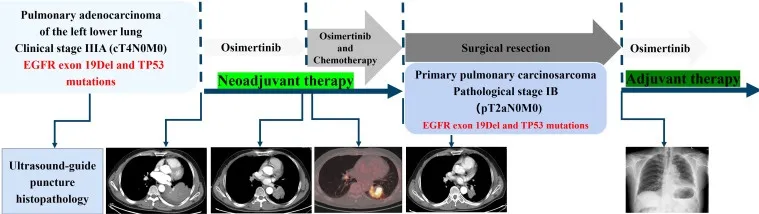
A summary of the treatment strategy employed in this patient.
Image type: radiology (pet)